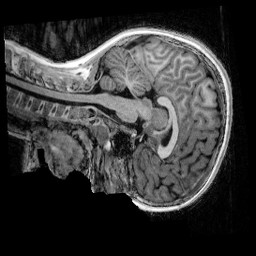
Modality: UNIT1_denoised
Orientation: sagittal
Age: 10
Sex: male
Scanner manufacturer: siemens
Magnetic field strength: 3 T
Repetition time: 4 s
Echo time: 0.00303 s